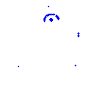
Particle: kaon